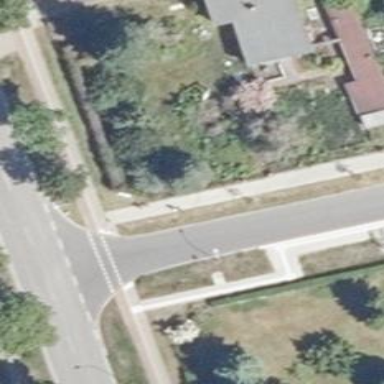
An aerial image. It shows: Road with "give way" sign.